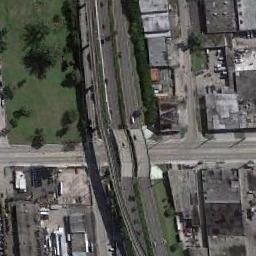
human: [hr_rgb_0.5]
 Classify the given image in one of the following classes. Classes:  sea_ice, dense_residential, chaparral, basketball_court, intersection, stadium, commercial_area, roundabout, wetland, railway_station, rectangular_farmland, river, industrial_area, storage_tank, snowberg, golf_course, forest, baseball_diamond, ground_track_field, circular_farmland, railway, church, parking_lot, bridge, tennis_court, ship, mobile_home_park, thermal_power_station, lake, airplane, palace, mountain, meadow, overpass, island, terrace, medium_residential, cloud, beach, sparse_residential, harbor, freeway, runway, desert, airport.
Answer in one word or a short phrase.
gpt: overpass